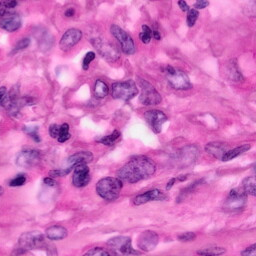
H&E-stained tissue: Pancreatic